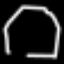
Label: octagon